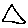
Label: triangle